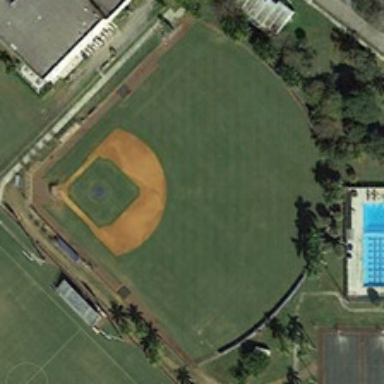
Some green trees are near a baseball field .